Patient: sex M, age 69
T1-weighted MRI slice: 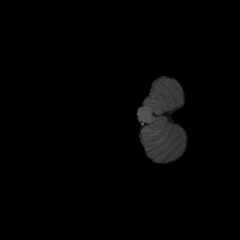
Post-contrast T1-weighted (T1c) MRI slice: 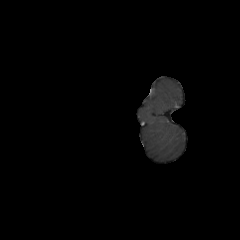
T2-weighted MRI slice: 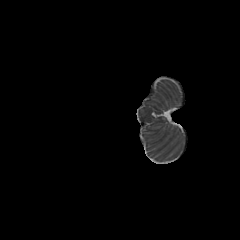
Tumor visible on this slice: no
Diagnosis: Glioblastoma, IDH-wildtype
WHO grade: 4